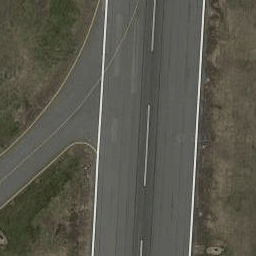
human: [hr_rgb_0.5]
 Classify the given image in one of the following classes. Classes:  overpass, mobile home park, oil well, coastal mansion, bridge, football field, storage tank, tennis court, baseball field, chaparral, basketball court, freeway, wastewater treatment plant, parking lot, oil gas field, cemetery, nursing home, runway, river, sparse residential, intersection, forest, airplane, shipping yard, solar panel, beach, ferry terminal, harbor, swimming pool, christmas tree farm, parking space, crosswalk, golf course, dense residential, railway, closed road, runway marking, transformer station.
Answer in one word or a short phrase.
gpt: runway